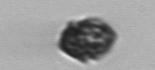
Label: Kryptoperidinium_triquetrum